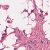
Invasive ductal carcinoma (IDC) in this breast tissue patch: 1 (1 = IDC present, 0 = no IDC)